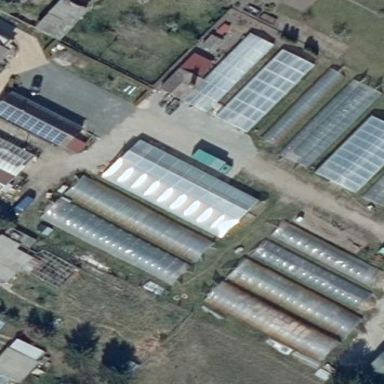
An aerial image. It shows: Area dedicated to greenhouse horticulture.